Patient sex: M
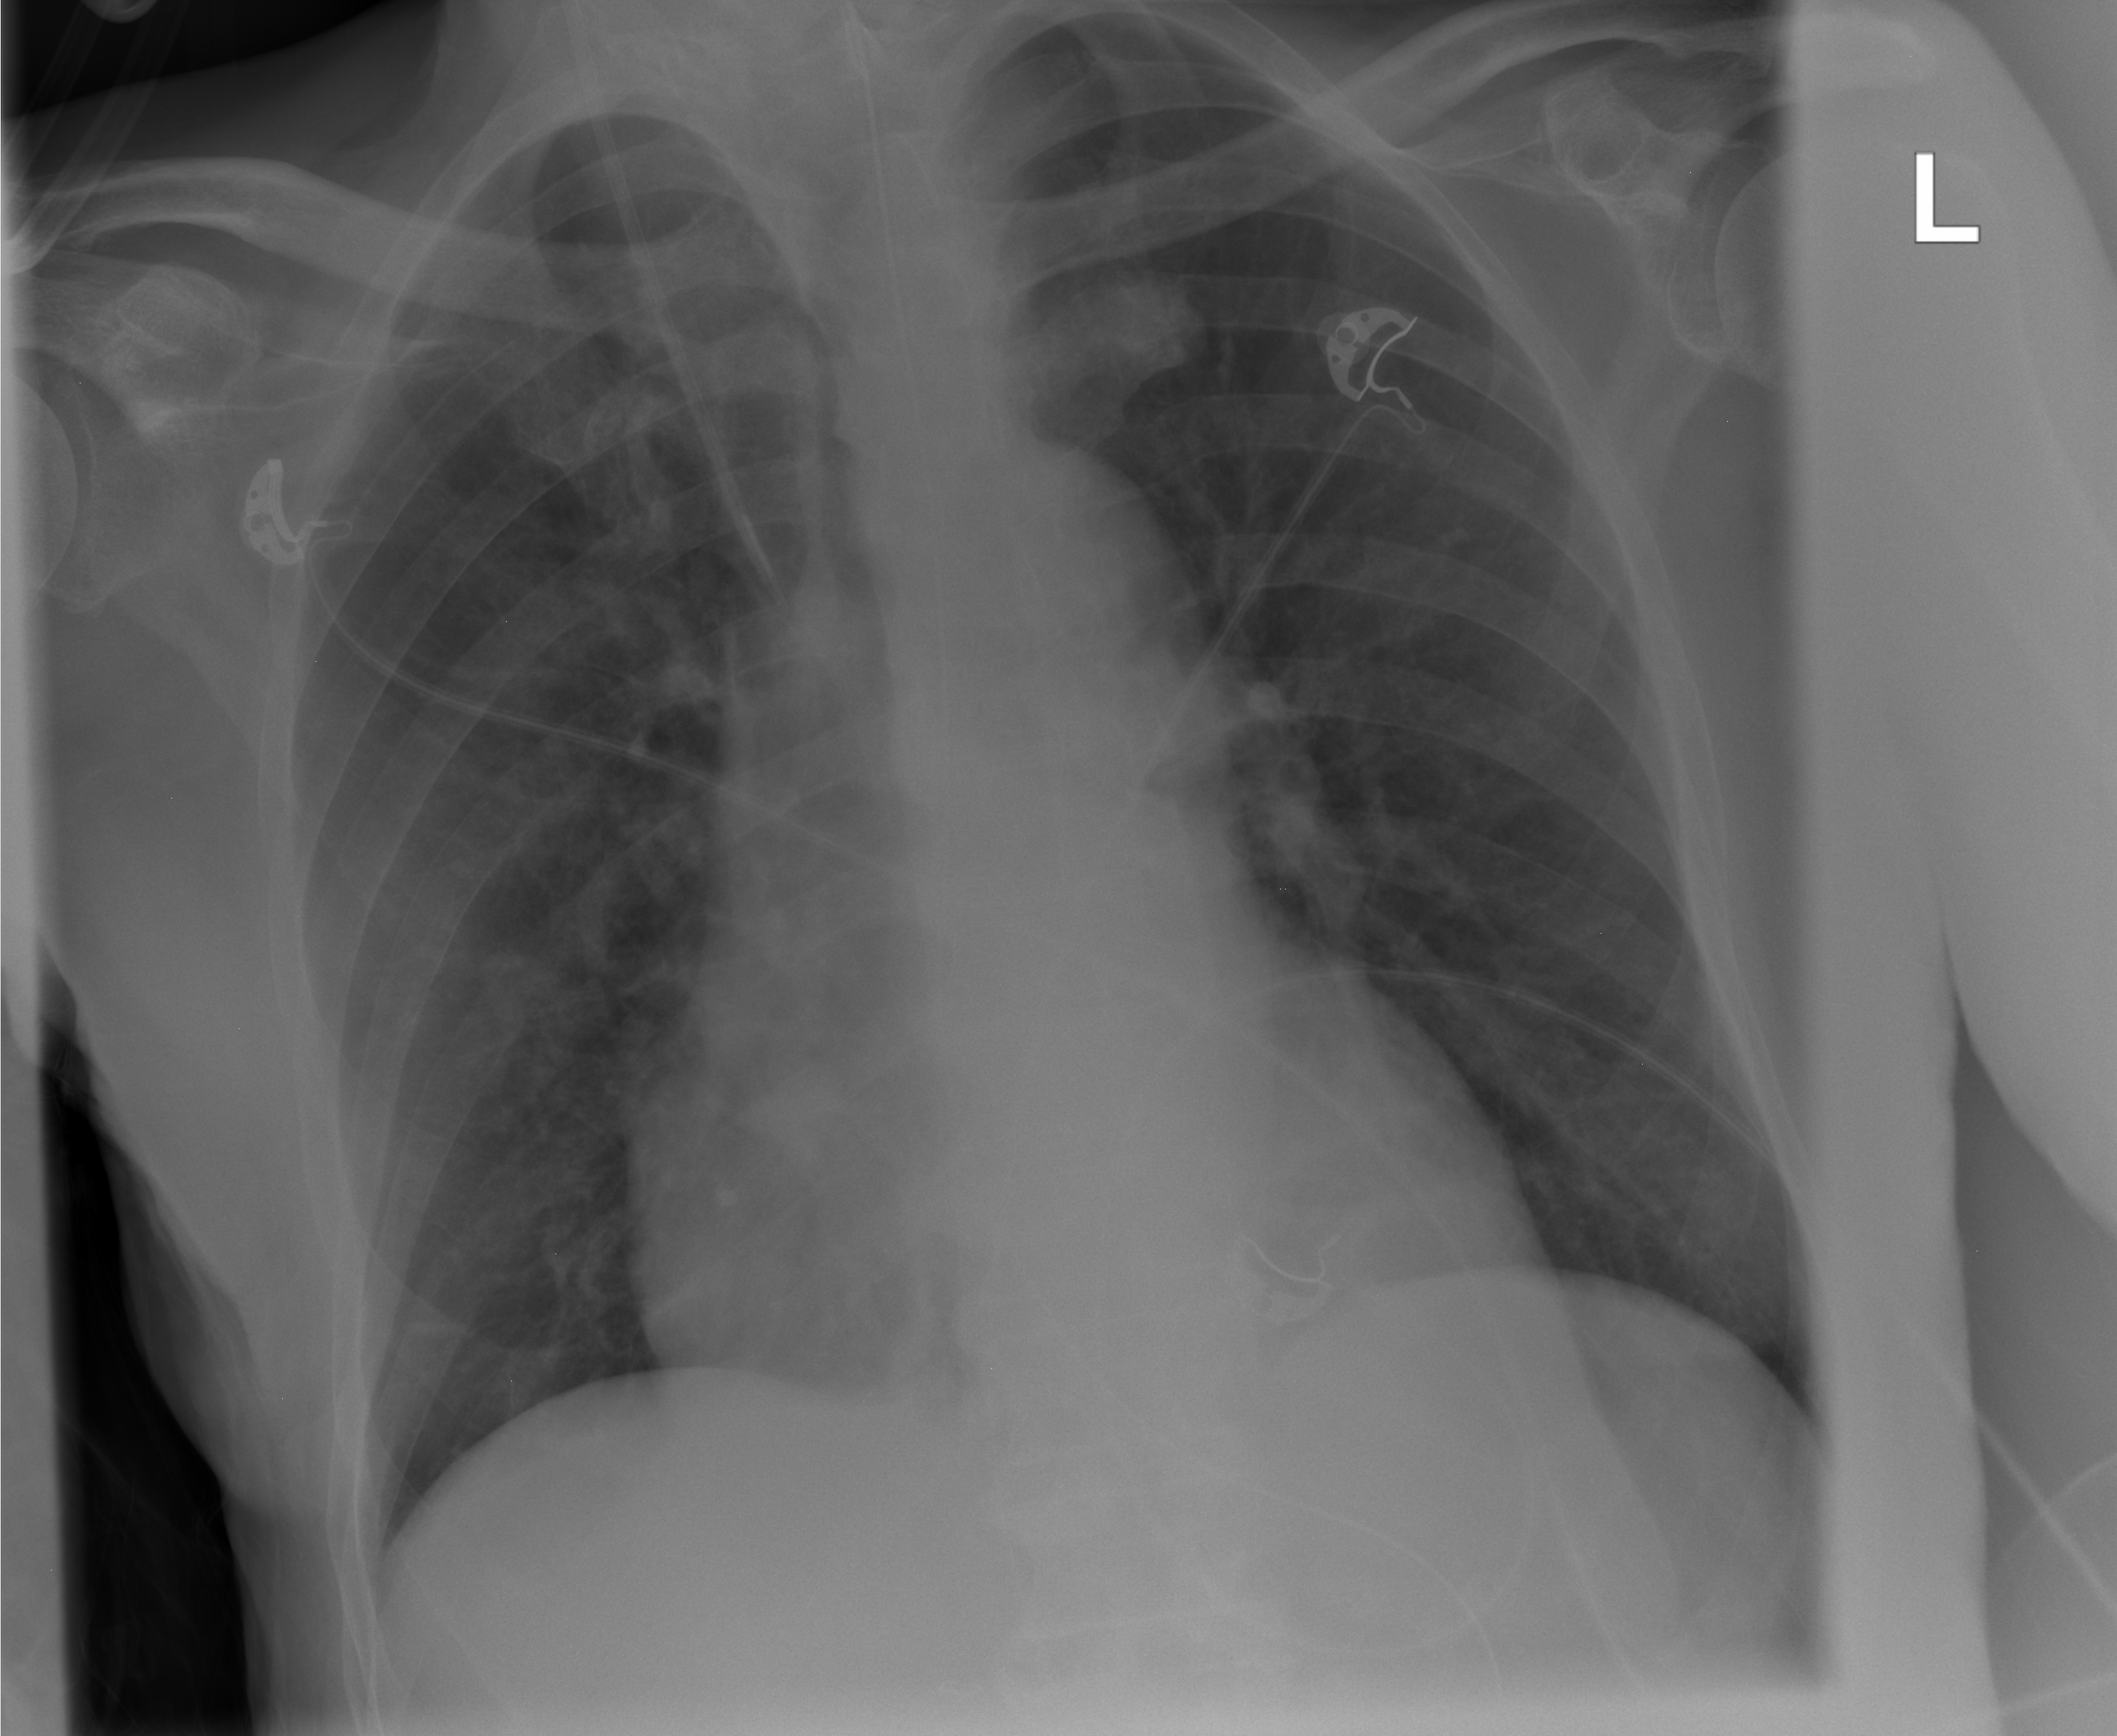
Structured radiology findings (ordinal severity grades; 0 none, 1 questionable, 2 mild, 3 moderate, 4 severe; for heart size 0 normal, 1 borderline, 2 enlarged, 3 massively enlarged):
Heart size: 2
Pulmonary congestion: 0
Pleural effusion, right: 0
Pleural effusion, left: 0
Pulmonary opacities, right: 1
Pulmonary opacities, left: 0
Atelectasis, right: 0
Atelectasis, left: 0